Question: I have a custom control that I've created. It functions properly but is rendered incorrectly.

As can be seen the designer (netbeans) keeps everything neatly packed. However in the running program there are spaces and the text on the buttons does not show.
Here is the code.
'''
public class AllocateSpinner extends javax.swing.JPanel {
/**
* Creates new form AllocateSpinner
*/
public AllocateSpinner() {
initComponents();
}
/**
* This method is called from within the constructor to initialize the form. WARNING: Do NOT modify this code. The content of this method is always
* regenerated by the Form Editor.
*/
@SuppressWarnings("unchecked")
// <editor-fold defaultstate="collapsed" desc="Generated Code">
private void initComponents() {
Min = new java.awt.Button();
Decrement = new java.awt.Button();
NumberEdit = new javax.swing.JTextField();
Increment = new java.awt.Button();
Max = new java.awt.Button();
setMinimumSize(new java.awt.Dimension(100, 23));
setPreferredSize(new java.awt.Dimension(100, 23));
setLayout(new javax.swing.BoxLayout(this, javax.swing.BoxLayout.X_AXIS));
Min.setFont(new java.awt.Font("Dialog", 0, 10)); // NOI18N
Min.setLabel("|<");
Min.setMaximumSize(new java.awt.Dimension(15, 32767));
Min.setMinimumSize(new java.awt.Dimension(15, 23));
Min.setPreferredSize(new java.awt.Dimension(15, 23));
Min.addActionListener(new java.awt.event.ActionListener() {
public void actionPerformed(java.awt.event.ActionEvent evt) {
MinActionPerformed(evt);
}
});
add(Min);
Decrement.setFont(new java.awt.Font("Dialog", 0, 10)); // NOI18N
Decrement.setLabel("<<");
Decrement.setMaximumSize(new java.awt.Dimension(15, 32767));
Decrement.setMinimumSize(new java.awt.Dimension(15, 23));
Decrement.setPreferredSize(new java.awt.Dimension(15, 23));
Decrement.addActionListener(new java.awt.event.ActionListener() {
public void actionPerformed(java.awt.event.ActionEvent evt) {
DecrementActionPerformed(evt);
}
});
add(Decrement);
NumberEdit.setText("0");
NumberEdit.setMinimumSize(new java.awt.Dimension(20, 23));
NumberEdit.setPreferredSize(new java.awt.Dimension(20, 23));
NumberEdit.addActionListener(new java.awt.event.ActionListener() {
public void actionPerformed(java.awt.event.ActionEvent evt) {
NumberEditActionPerformed(evt);
}
});
add(NumberEdit);
Increment.setFont(new java.awt.Font("Dialog", 0, 10)); // NOI18N
Increment.setLabel(">>");
Increment.setMaximumSize(new java.awt.Dimension(15, 32767));
Increment.setMinimumSize(new java.awt.Dimension(15, 23));
Increment.setPreferredSize(new java.awt.Dimension(15, 23));
Increment.addActionListener(new java.awt.event.ActionListener() {
public void actionPerformed(java.awt.event.ActionEvent evt) {
IncrementActionPerformed(evt);
}
});
add(Increment);
Max.setFont(new java.awt.Font("Dialog", 0, 10)); // NOI18N
Max.setLabel(">|");
Max.setMaximumSize(new java.awt.Dimension(15, 32767));
Max.setMinimumSize(new java.awt.Dimension(15, 23));
Max.setPreferredSize(new java.awt.Dimension(15, 23));
Max.addActionListener(new java.awt.event.ActionListener() {
public void actionPerformed(java.awt.event.ActionEvent evt) {
MaxActionPerformed(evt);
}
});
add(Max);
}// </editor-fold>
private void MinActionPerformed(java.awt.event.ActionEvent evt) {
setValue(_MinValue);
}
private void DecrementActionPerformed(java.awt.event.ActionEvent evt) {
setValue(_Value - _ValueStep);
}
private void IncrementActionPerformed(java.awt.event.ActionEvent evt) {
setValue(_Value + _ValueStep);
}
private void MaxActionPerformed(java.awt.event.ActionEvent evt) {
setValue(_MaxValue);
}
private void NumberEditActionPerformed(java.awt.event.ActionEvent evt) {
try {
setValue(Integer.parseInt(NumberEdit.getText()));
} catch (NumberFormatException e) {
NumberEdit.setText(_Formatter.format(_Value));
}
}
// Variables declaration - do not modify
private java.awt.Button Decrement;
private java.awt.Button Increment;
private java.awt.Button Max;
private java.awt.Button Min;
private javax.swing.JTextField NumberEdit;
// End of variables declaration
private int _Value = 0;
private int _MinValue = 0;
private int _MaxValue = 100;
private int _ValueStep = 1;
private NumberFormat _Formatter = NumberFormat.getIntegerInstance();
/**
* Sets the value. If the value is less than MinValue or greater than MaxValue the value is set to the limit.
* @param value The value to set.
*/
public void setValue(int value) {
if (_Value != value) {
int ov = _Value;
value = Math.max(_MinValue, value);
value = Math.min(_MaxValue, value);
_Value = value;
NumberEdit.setText(_Formatter.format(_Value));
firePropertyChange("Value", ov, _Value);
}
}
/**
* Get the current value.
* @return The current value.
*/
public int getValue() {
return _Value;
}
/**
* Sets the minimum value. If the current value is less than the new minimum value the current value is set to minimum.
* @param value The new minimum value to set.
*/
public void setMinValue(int value) {
if (_MinValue != value) {
int ov = _MinValue;
value = Math.min(_MaxValue, value);
_MinValue = value;
firePropertyChange("MinValue", ov, _MinValue);
if (_Value < _MinValue) {
setValue(_MinValue);
}
}
}
/**
* Get the minimum value that can be set.
* @return The minimum value.
*/
public int getMinValue() {
return _MinValue;
}
/**
* Set the maximum value. If the current value is greater than the new maximum the current value is set to maximum.
* @param value The new Maximum value.
*/
public void setMaxValue(int value) {
if (_MaxValue != value) {
int ov = _MaxValue;
value = Math.max(_MinValue, value);
_MaxValue = value;
firePropertyChange("MaxValue", ov, _MaxValue);
if (_Value > _MaxValue) {
setValue(_MaxValue);
}
}
}
/**
* Get the maximum value that can be set.
* @return The maximum value.
*/
public int getMaxValue() {
return _MaxValue;
}
/**
* Set the amount that the number will be changed on increment or decrement operations.
* @param value The step amount.
*/
public void setValueStep(int value) {
if (_ValueStep != value) {
int ov = _ValueStep;
_ValueStep = value;
firePropertyChange("ValueStep", ov, _ValueStep);
}
}
/**
* Get the amount that the value changes on increment or decrement operations.
* @return The step amount.
*/
public int getValueStep() {
return _ValueStep;
}
/**
* Set the number formatter to use.
* @param formater The formatter to use.
*/
public void setFormatter(NumberFormat formater) {
if (_Formatter != formater) {
NumberFormat of = _Formatter;
_Formatter = formater;
NumberEdit.setText(_Formatter.format(_Value));
this.firePropertyChange("Formatter", of, _Formatter);
}
}
/**
* Get the formatter currently being used.
* @return The NumberFormat currently being used.
*/
public NumberFormat getFormatter() {
return _Formatter;
}
}
'''
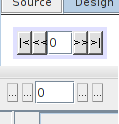
Answer: Comment of "Your Buttons are awt buttons, not swing JButtons" and subsequent adjustment from Button to JButton seems to have led to a resolution of this problem.